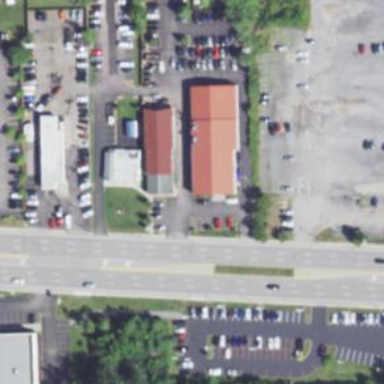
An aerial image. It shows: Car rental facility.